Question: I am currently using OSX Snow Leopard with Xcode 4.2 and Titanium v 2.1.1. and I installed iOS 5.1.1 Sdk as per this quesiton: <URL>.
However when I try to build my generated xcode project file from the Titanium studio in Xcode I get a whole bunch of warnings. See image. I have set the base sdk target as 5.0 for the app in Xcode. Can't find much on Google or their forums.

I tried creating a new project and copying the contents of resources over and still get these warnings. Is there a better way and of course a fix? I need to get this app complete for this weekend and this is making me nervous that the app store will reject it.
Any ideas?
Thanks!
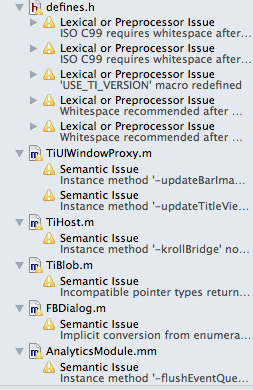
Answer: Unfortunately, that's the way a Titanium project looks like. If you're app is compiling and you're not receiving , you should consider yourself happy.
App Store will not reject your app because it has warnings. They won't even see that. You're getting compilation warnings and they are not visible on the binary you send to Apple.